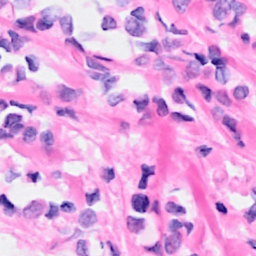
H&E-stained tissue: Breast